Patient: sex M, age 21
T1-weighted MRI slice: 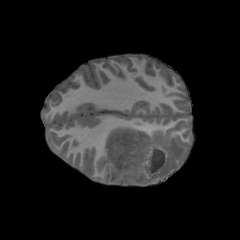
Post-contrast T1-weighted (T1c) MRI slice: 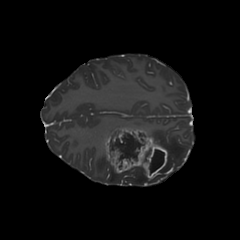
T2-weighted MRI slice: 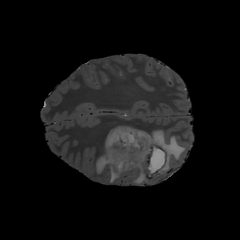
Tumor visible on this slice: yes
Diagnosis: Glioblastoma, IDH-wildtype
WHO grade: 4